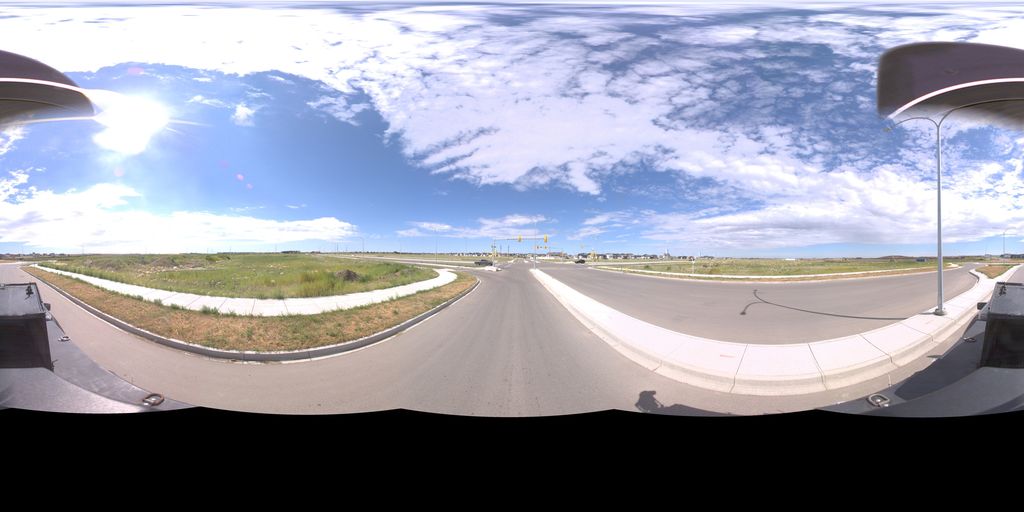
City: saskatoon